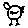
Label: bird